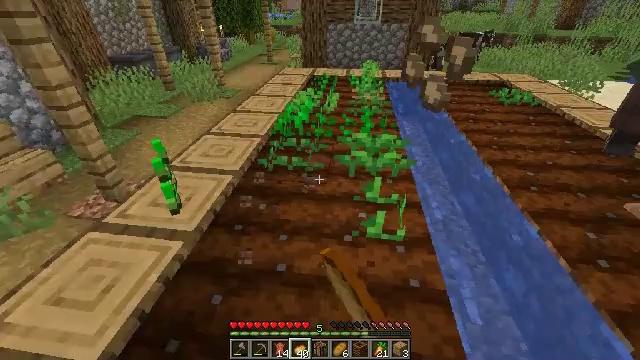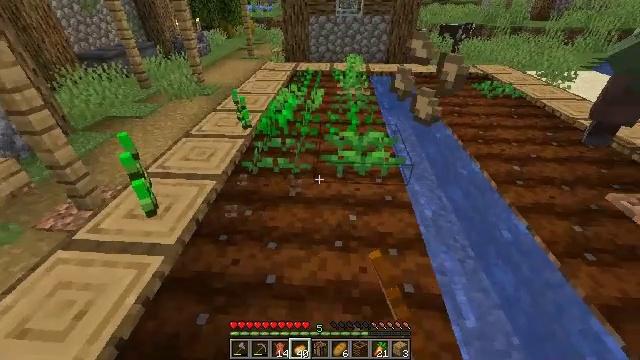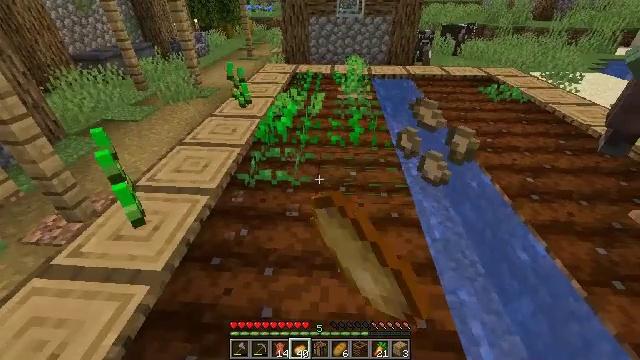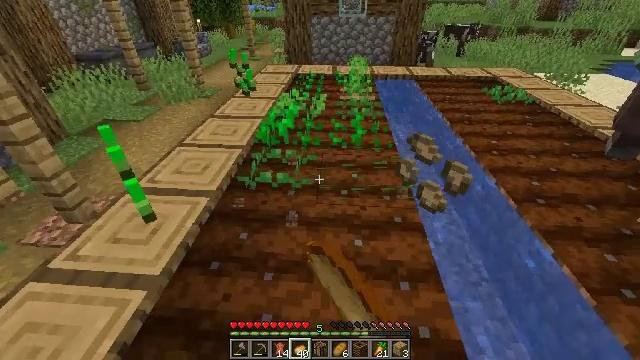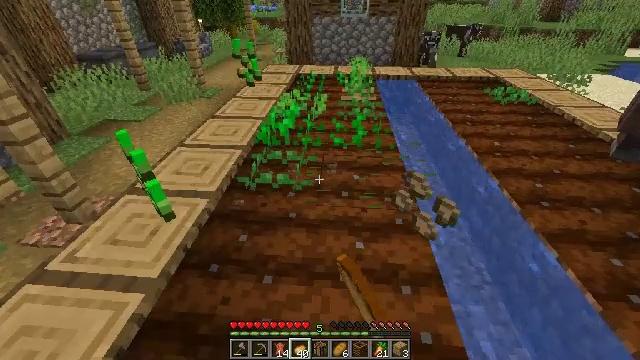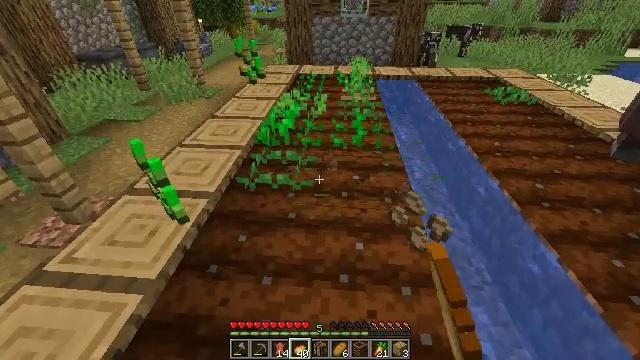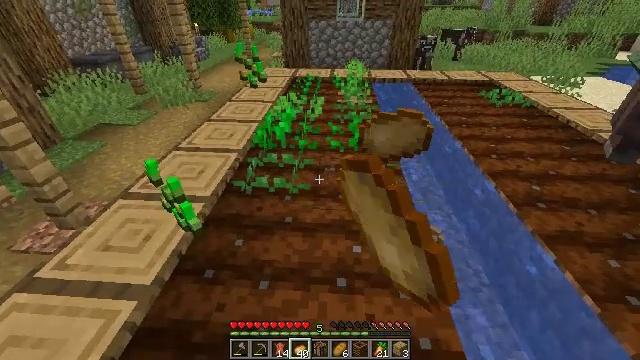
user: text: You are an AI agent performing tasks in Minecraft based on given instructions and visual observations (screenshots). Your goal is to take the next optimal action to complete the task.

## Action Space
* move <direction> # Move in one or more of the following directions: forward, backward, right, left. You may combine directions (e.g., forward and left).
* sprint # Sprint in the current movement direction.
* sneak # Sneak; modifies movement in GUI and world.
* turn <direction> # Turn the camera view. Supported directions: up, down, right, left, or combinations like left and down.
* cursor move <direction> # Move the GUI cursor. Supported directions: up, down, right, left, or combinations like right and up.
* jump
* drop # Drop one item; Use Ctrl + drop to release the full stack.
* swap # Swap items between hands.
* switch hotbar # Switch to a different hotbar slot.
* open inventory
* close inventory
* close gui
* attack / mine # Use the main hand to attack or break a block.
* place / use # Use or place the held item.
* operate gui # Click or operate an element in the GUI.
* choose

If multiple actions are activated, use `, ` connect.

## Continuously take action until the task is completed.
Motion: motion action
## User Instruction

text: Harvest carrots from the farmland.
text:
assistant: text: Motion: move forward, turn right and down, attack / mine
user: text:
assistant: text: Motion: attack / mine
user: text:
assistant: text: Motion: attack / mine
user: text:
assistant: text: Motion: attack / mine
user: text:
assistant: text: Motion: attack / mine
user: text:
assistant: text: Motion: attack / mine
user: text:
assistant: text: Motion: attack / mine